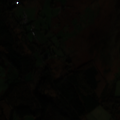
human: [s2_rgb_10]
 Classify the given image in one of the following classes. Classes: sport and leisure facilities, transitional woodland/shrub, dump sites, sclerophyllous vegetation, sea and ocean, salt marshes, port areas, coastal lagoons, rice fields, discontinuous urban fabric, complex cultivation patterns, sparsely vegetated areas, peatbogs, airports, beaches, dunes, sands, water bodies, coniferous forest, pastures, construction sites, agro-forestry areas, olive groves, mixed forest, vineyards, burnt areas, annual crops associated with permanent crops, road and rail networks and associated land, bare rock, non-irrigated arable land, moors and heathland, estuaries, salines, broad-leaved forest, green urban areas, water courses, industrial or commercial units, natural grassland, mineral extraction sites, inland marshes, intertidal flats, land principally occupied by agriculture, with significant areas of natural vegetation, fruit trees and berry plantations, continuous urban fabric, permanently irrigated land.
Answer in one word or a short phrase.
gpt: pastures, land principally occupied by agriculture, with significant areas of natural vegetation, coniferous forest, moors and heathland